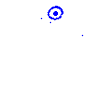
Particle: kaon